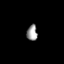
Tissue: lung
Cell type: Endothelial cells
Senescence score: 0.5522
Nuclear area (px): 165
Mean DAPI intensity: 154.145